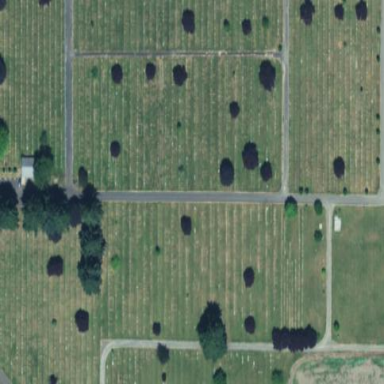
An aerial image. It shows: Cemetery.